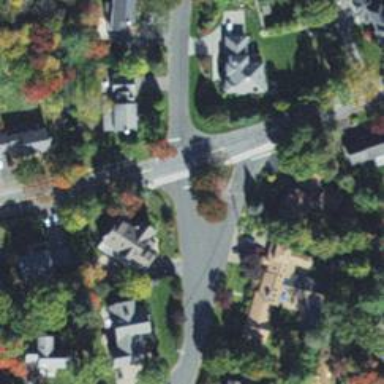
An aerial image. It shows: Stop road.